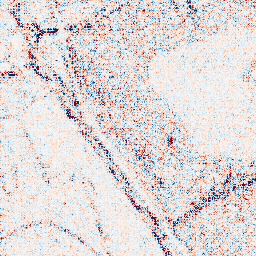
Category: wavelet
Decomposition family: wavelet_biorthogonal
Decomposition parameters: wavelet: bior5.5
level: 1
Upsampling method: bicubic_16x
Upsampling parameters: scale: 16
Upsampling scale: 16